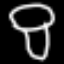
Label: mushroom